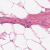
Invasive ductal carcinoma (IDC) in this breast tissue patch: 0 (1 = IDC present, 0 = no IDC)